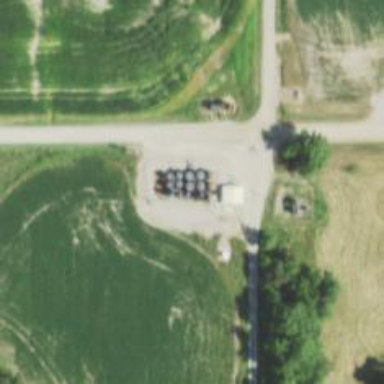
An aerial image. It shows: Storage tank that is man-made.